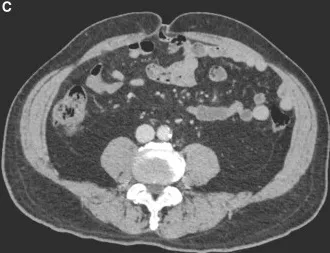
Computed tomography examination. No definite adrenal nodule was found in the bilateral adrenal glands. (C) Visceral adipose tissue accumulation was noted compared with the subcutaneous adipose tissue. High accumulation of visceral fat (145.4 cm2) and a visceral/subcutaneous adipose tissue ratio of 0.53 (reference range: <0.4) were observed.
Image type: radiology (ct)